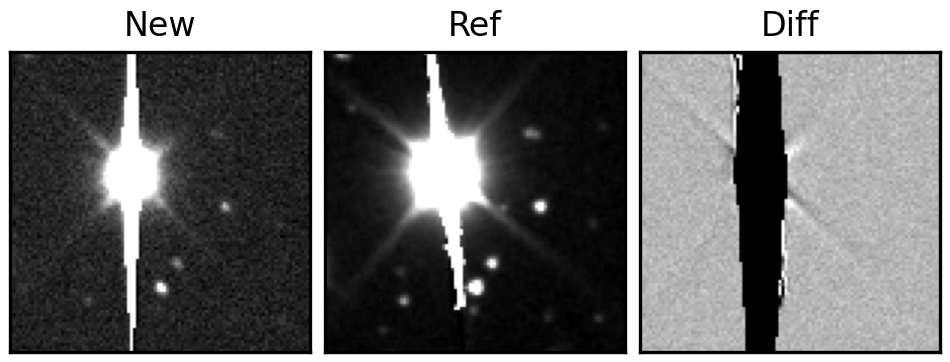
Label: bogus